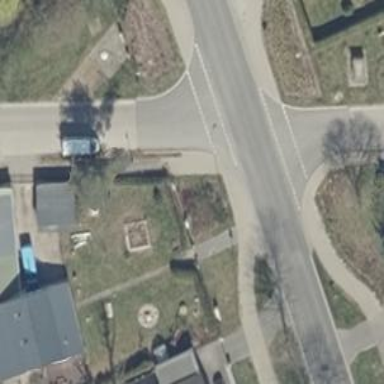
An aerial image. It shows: Residential road paved with concrete.